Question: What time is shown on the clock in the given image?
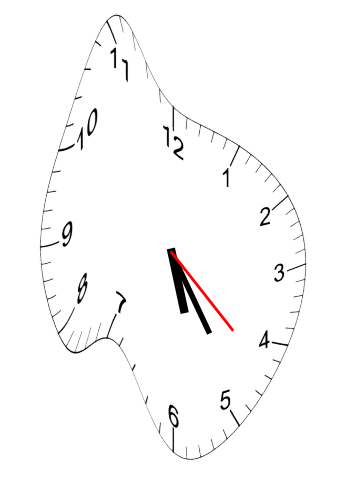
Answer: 05:24:22